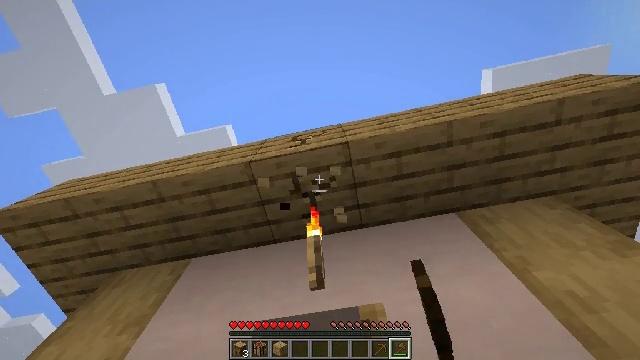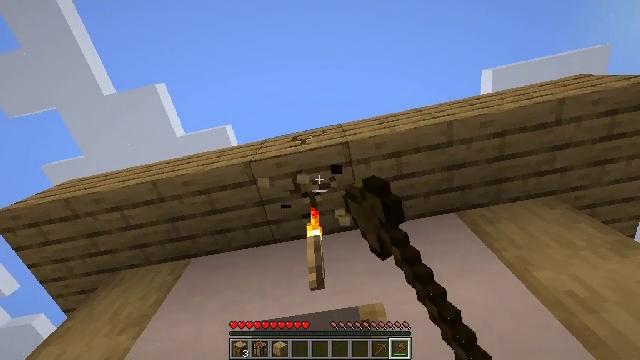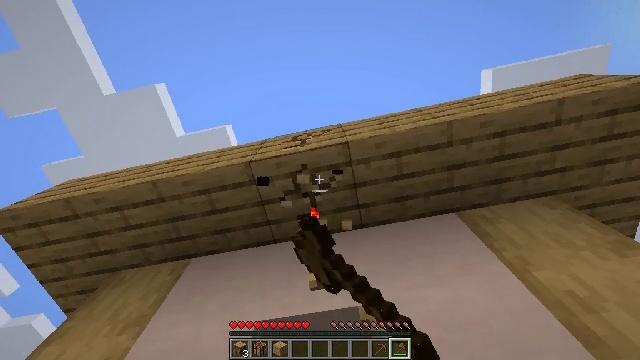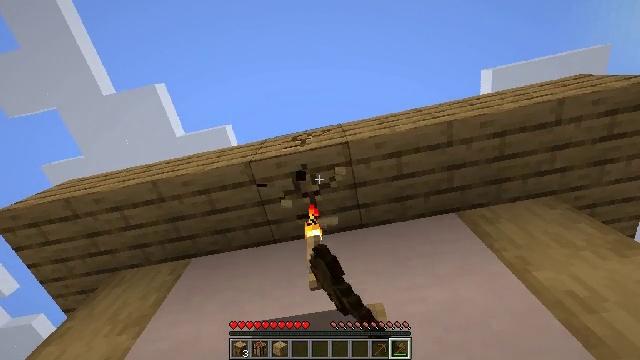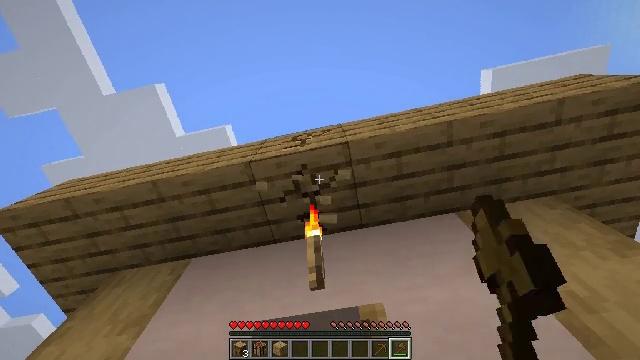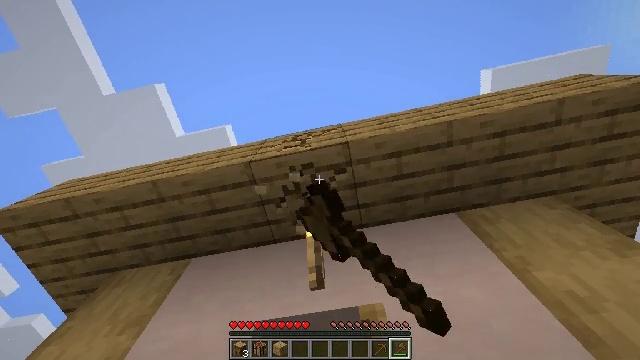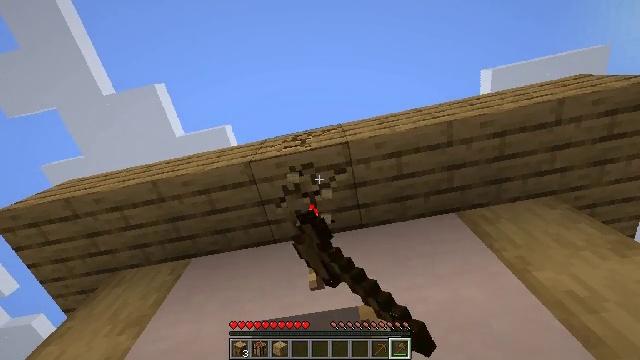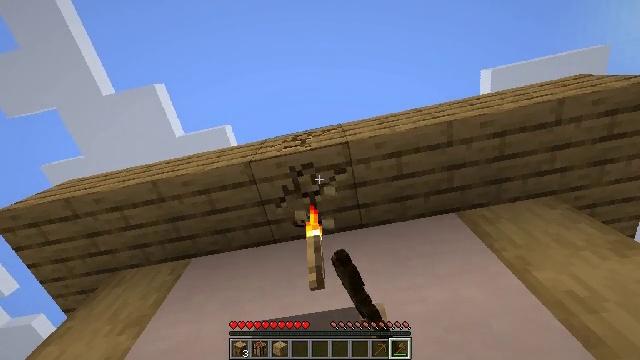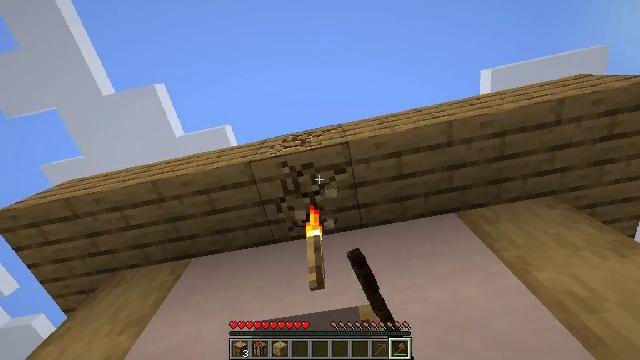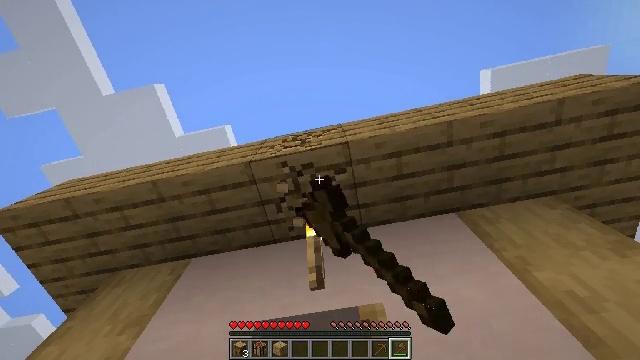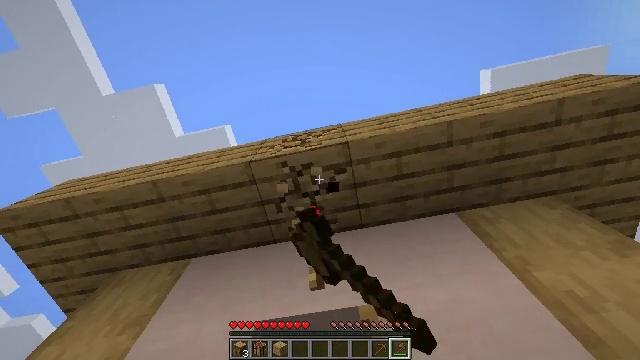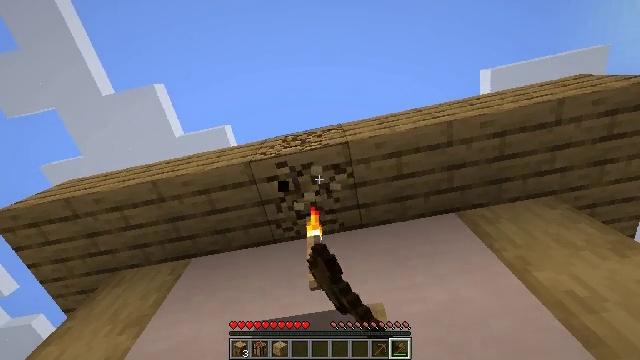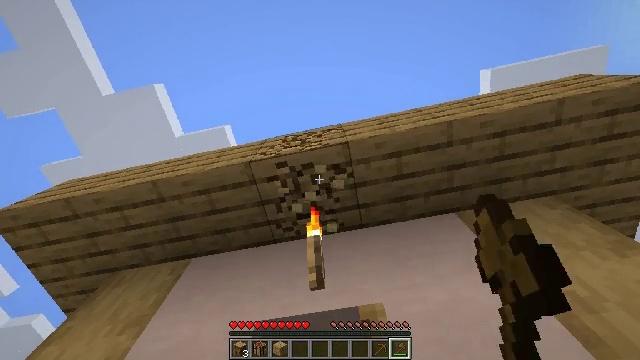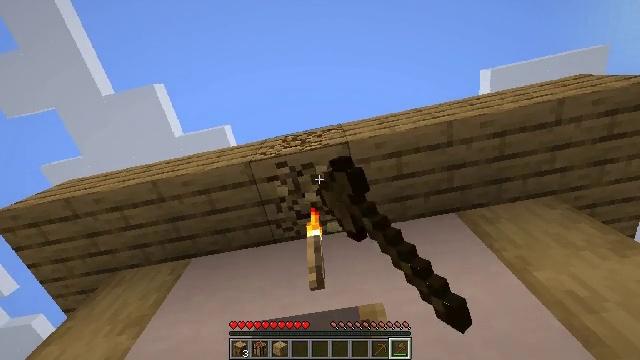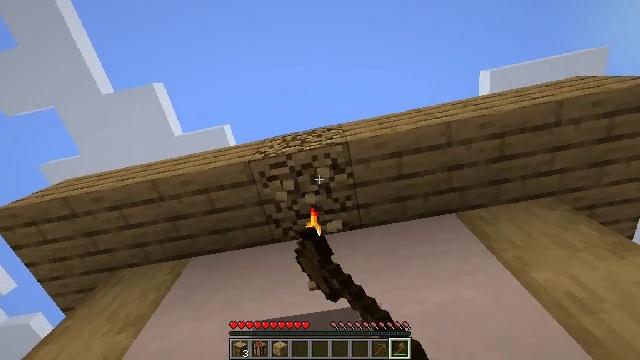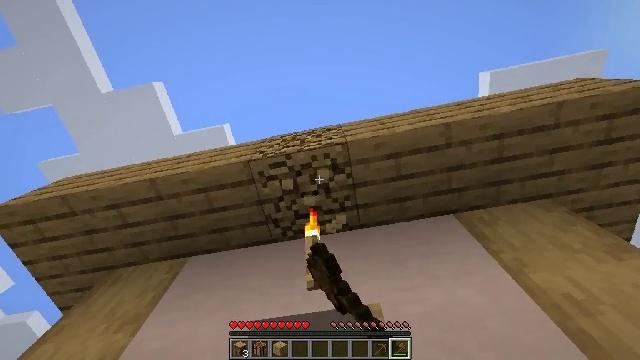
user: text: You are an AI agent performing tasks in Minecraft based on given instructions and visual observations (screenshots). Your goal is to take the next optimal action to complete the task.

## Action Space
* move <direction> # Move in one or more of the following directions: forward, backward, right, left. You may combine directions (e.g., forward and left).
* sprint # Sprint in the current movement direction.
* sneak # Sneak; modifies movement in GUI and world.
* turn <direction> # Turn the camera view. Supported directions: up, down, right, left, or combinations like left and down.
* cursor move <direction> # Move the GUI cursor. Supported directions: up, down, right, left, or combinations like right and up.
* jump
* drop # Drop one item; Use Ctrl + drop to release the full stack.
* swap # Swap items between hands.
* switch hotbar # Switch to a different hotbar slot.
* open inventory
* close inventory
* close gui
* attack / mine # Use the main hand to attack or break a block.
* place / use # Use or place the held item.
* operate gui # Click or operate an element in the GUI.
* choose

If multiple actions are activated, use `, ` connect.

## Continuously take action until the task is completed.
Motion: motion action
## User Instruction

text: Collect the oak planks from the structure.
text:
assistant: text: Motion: attack / mine
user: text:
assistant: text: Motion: attack / mine
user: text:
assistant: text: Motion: attack / mine
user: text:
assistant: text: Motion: attack / mine
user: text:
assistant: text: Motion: attack / mine
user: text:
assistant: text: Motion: attack / mine
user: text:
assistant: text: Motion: attack / mine
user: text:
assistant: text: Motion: attack / mine
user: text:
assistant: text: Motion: attack / mine
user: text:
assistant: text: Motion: attack / mine
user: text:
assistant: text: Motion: attack / mine
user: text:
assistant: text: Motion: attack / mine
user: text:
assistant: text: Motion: attack / mine
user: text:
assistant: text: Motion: attack / mine
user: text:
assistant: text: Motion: attack / mine
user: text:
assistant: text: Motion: attack / mine
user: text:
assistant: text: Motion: attack / mine
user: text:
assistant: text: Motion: attack / mine
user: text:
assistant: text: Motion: attack / mine
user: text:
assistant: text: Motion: attack / mine
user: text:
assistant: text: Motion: attack / mine
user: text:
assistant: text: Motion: attack / mine
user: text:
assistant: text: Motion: attack / mine
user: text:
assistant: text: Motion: attack / mine
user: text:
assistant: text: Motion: attack / mine
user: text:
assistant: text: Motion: turn right and down, attack / mine
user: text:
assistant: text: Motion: turn right, attack / mine
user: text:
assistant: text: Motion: turn right, attack / mine
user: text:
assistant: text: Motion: turn right and up, attack / mine
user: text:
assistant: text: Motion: turn right, attack / mine